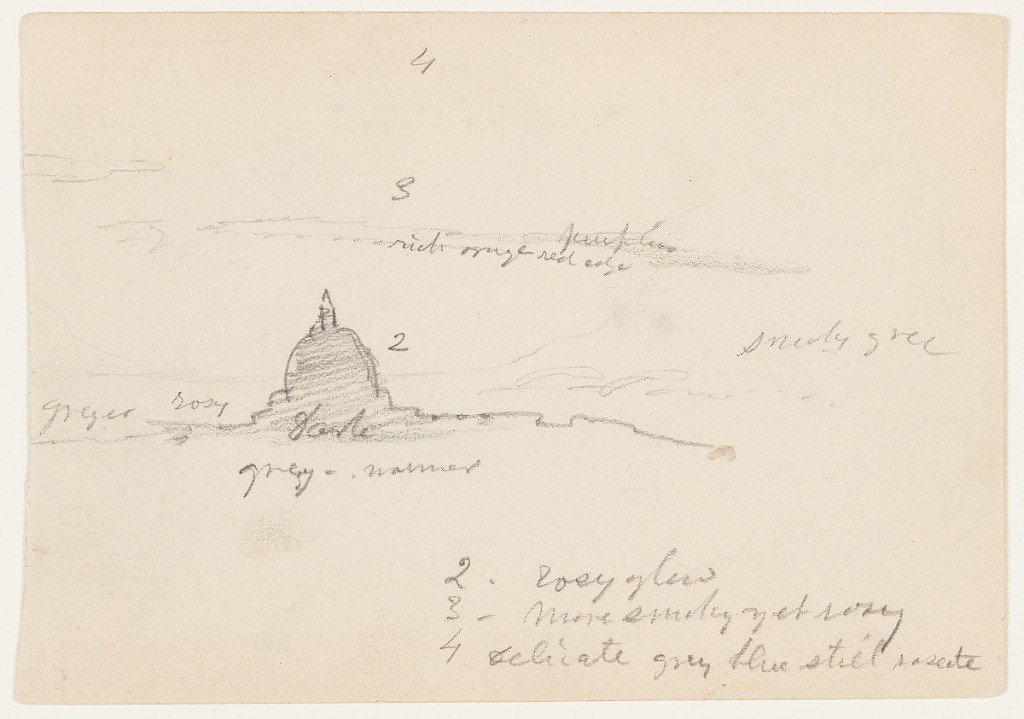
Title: Distant View of St. Peter's Basilica, Rome, Italy
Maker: Frederic Edwin Church, American, 1826–1900
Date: January 1869
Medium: Graphite on tan wove paper; verso: graphite
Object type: Drawing
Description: Landscape and architecture sketch showing a distant view of the dome of St. Peter's Basilica enshrouded in shadow. Several illuminated clouds occupy the sunset sky in the background.

Verso: Architecture sketch showing a somewhat detailed view of St. Peter's Basilica from the northwest. At center, the primary dome is shown supported by ribs, surmounted by a lantern, and bolstered by columns around its base. Beyond, the statues and two towers of the building's facade are partly visible.